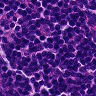
Metastatic tissue present: no